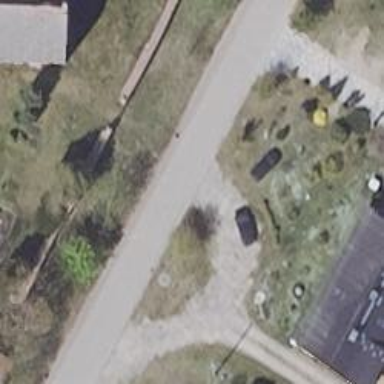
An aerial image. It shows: Driveway leading to service road.